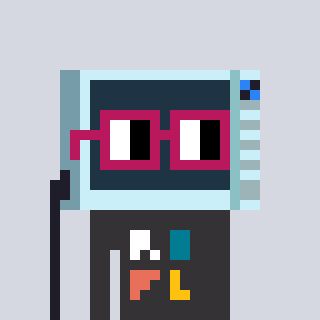
a pixel art character with square dark red glasses, a microwave-shaped head and a grayscale-colored body on a cool background